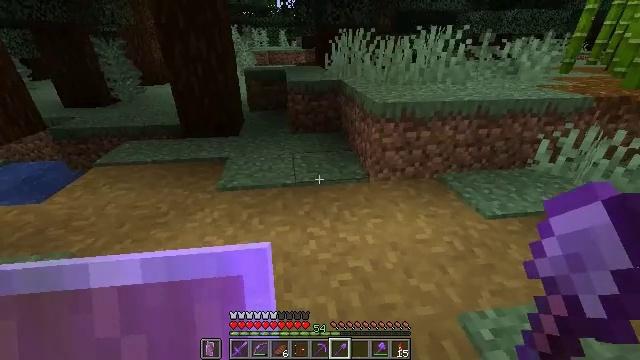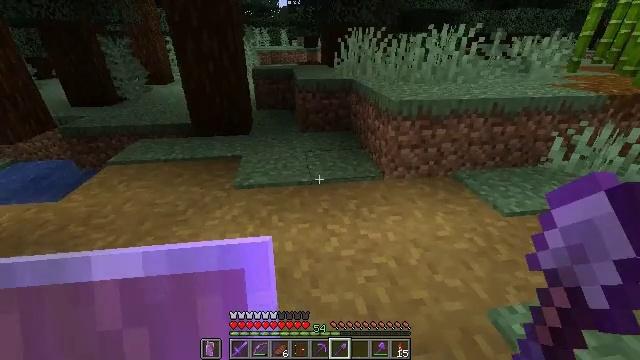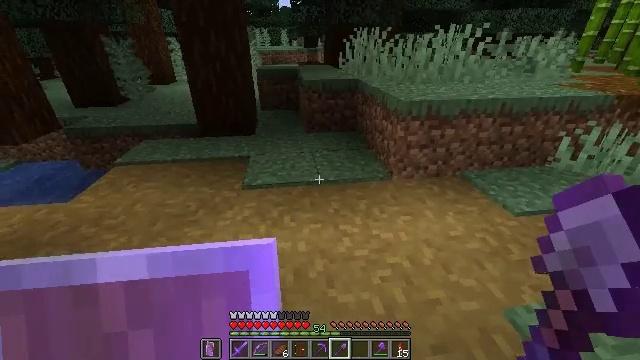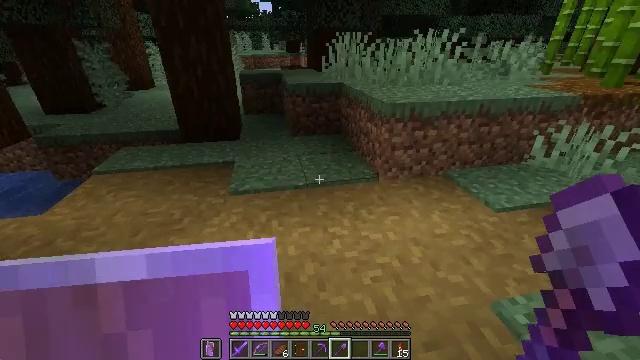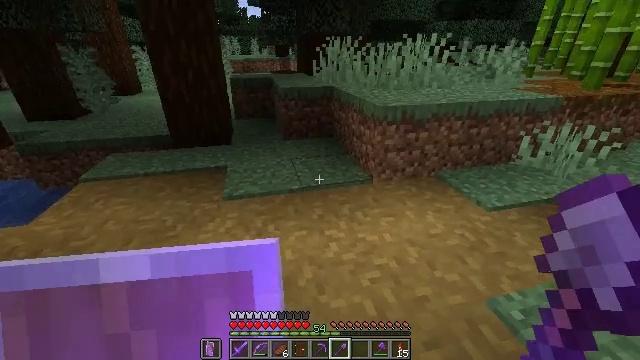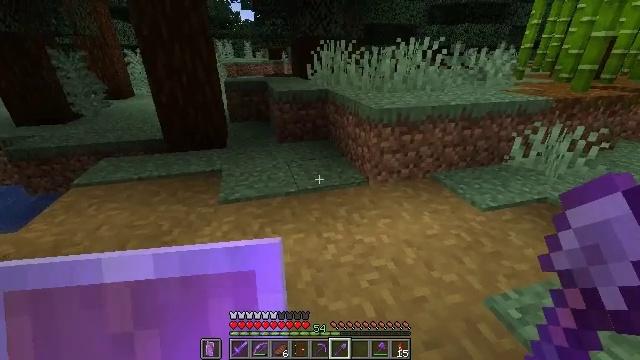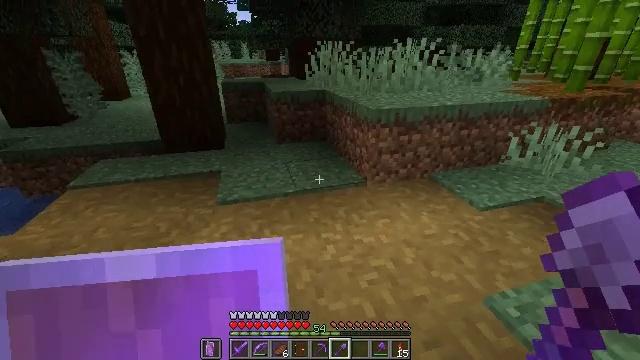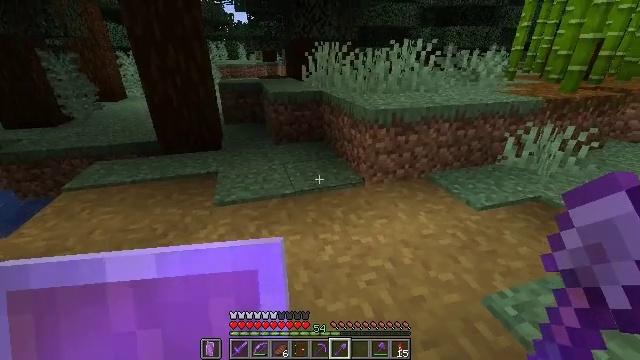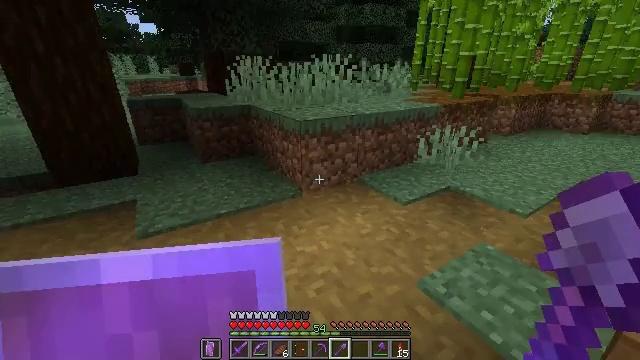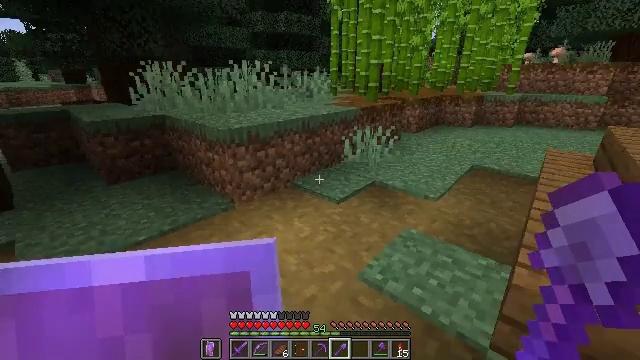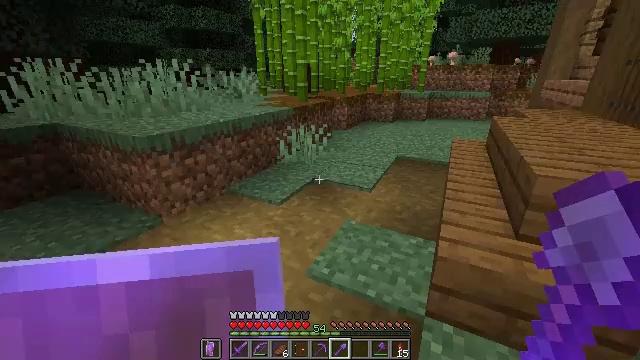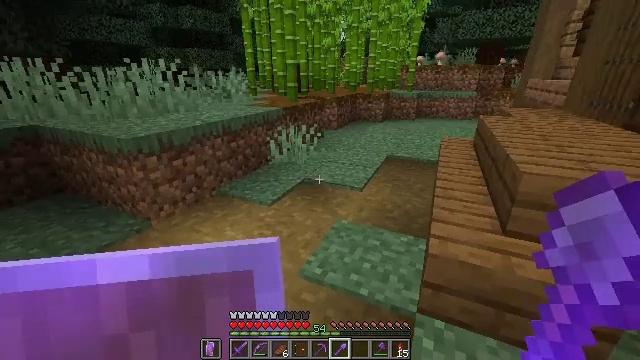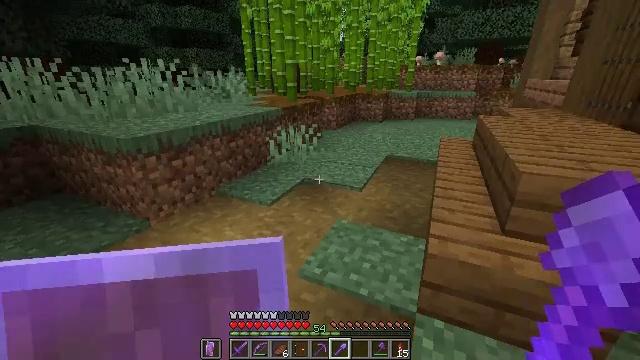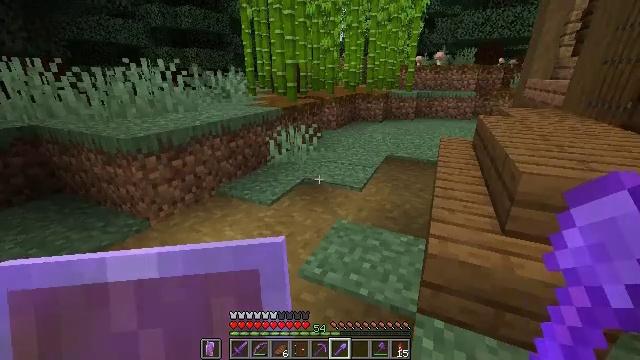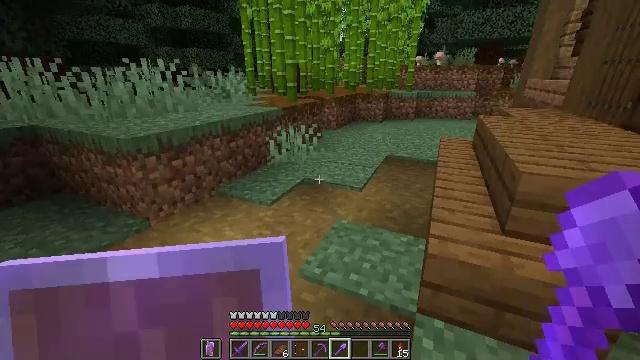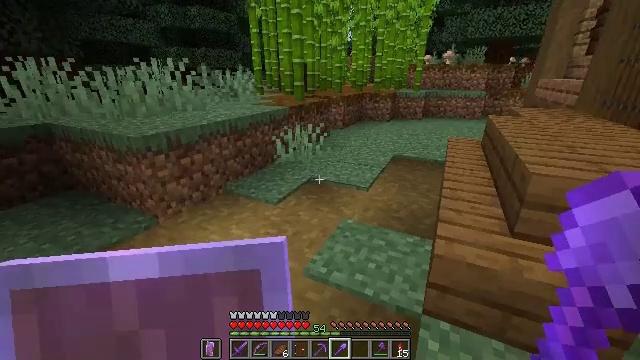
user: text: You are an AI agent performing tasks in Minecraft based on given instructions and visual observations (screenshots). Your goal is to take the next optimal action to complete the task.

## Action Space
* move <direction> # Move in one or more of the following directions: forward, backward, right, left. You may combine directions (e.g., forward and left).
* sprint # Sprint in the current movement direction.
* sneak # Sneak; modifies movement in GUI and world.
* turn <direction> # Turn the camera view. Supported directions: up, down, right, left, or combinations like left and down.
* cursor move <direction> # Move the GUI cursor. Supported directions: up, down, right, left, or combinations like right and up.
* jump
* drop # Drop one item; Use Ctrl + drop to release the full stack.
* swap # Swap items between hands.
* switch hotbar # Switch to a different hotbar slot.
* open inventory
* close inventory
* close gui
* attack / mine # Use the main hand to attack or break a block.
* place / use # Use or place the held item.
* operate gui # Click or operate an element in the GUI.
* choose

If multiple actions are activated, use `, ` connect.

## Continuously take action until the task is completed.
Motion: motion action
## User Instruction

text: Trim the tree by mining oak leaves.
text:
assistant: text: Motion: no_op
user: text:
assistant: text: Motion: no_op
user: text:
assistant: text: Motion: turn right
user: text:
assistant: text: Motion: turn right
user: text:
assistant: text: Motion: turn right
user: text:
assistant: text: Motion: no_op
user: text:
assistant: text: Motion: no_op
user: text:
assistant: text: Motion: turn right and up
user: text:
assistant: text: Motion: turn right and up
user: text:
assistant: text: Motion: turn right
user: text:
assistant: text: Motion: turn right
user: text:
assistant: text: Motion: no_op
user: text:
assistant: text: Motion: no_op
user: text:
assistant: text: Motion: no_op
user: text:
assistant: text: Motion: turn left
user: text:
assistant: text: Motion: turn left and down
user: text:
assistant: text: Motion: turn left and down
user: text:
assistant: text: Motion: turn left and down
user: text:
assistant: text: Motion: turn down
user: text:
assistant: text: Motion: no_op
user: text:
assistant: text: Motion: no_op
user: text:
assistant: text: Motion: no_op
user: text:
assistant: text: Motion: no_op
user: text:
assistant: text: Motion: no_op
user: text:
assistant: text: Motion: no_op
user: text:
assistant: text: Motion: no_op
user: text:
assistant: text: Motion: no_op
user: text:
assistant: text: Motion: no_op
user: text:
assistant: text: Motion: no_op
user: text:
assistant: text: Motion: no_op